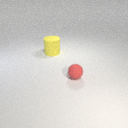
small red rubber sphere to the right of large yellow rubber cylinder